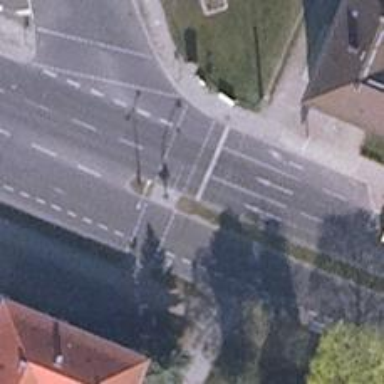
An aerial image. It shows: Primary highway with asphalt surface. There are sidewalks on both sides and designated lane for cyclists.